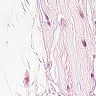
Metastatic tissue present: no